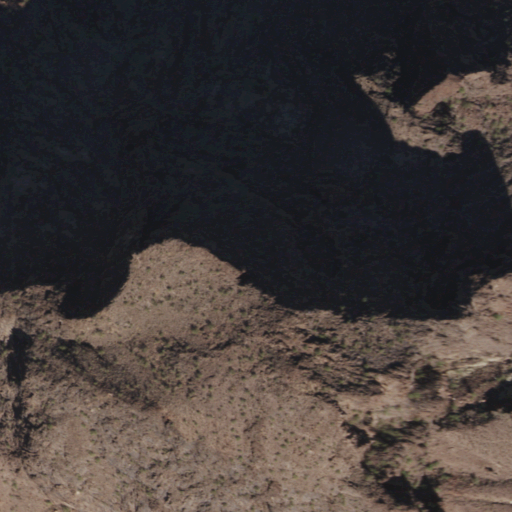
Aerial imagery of mountain in Arizona named Ibex Peak containing only shrub